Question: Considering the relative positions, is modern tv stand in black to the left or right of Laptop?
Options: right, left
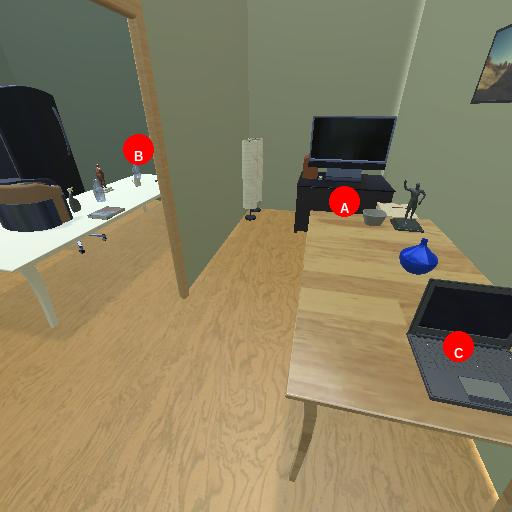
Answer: right